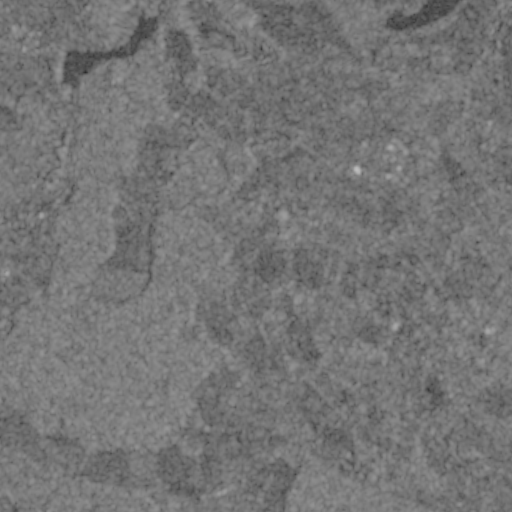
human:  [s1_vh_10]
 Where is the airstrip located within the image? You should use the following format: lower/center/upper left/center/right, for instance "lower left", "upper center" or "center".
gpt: The airstrip is located in the upper left of the image.
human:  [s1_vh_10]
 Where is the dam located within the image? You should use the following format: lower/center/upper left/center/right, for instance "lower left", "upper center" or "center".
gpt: The dam is located in the upper right of the image.
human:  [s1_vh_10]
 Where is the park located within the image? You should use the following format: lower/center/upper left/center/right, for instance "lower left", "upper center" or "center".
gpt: The park is located in the center left of the image.
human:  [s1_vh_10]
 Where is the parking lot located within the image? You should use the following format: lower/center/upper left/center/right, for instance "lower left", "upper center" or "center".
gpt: The parking lot is located in the upper right of the image.
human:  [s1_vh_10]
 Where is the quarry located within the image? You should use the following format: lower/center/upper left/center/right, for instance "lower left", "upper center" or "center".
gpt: There is no quarry in the image.

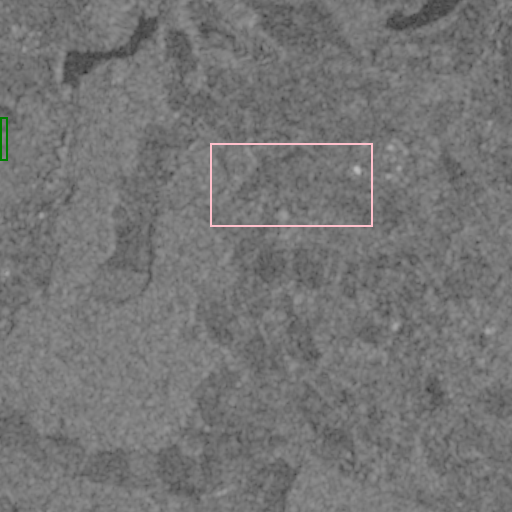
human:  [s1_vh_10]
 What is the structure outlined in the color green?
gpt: The structure outlined in green is an airstrip.
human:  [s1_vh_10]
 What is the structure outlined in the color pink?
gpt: The structure outlined in pink is a crop field.
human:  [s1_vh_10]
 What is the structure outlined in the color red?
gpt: There is no red outline.